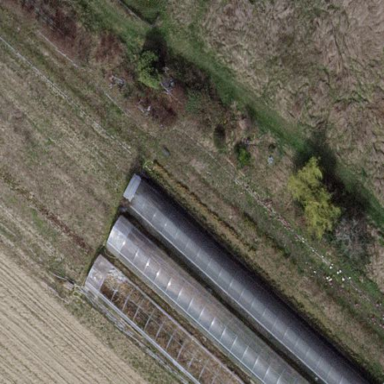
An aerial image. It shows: Area dedicated to greenhouse horticulture.